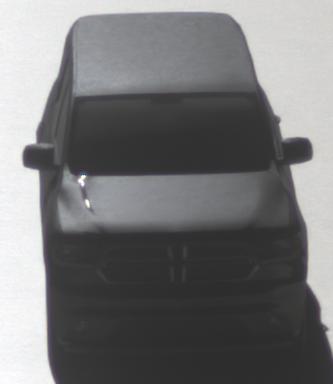
Make: Dodge
Model: Durango
Detailed model: Gen. 3
Model produced from: 2010
Doors: 5
Color: black
Road condition: wet road
Daytime: morning or afternoon
Contrast: high contrast